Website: home-depot
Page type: delivery-shipping
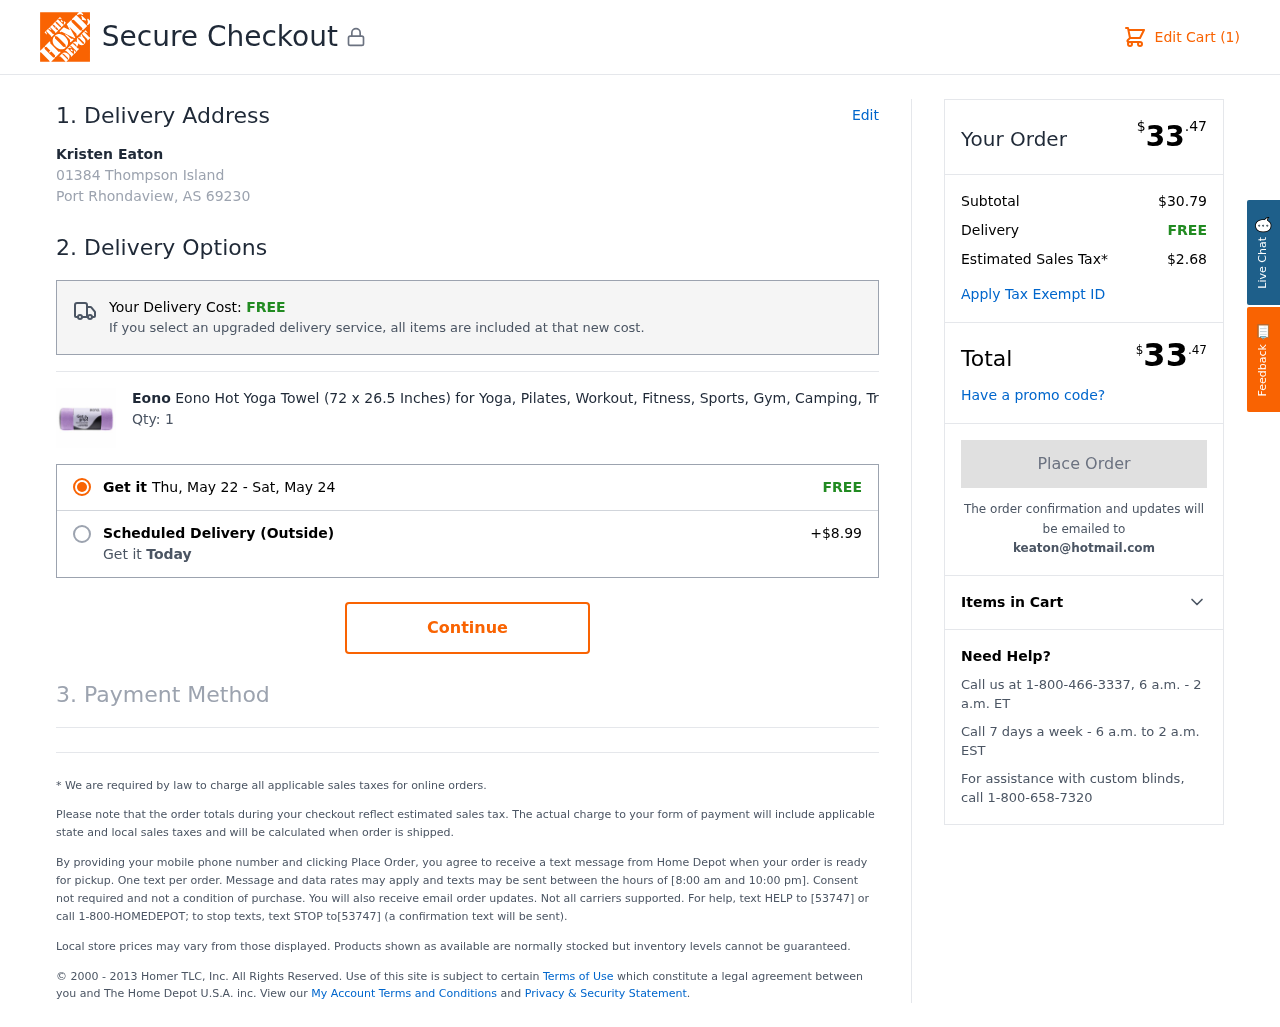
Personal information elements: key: PII_CITY_STATE_ZIP
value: Port Rhondaview, AS 69230
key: PII_EMAIL
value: keaton@hotmail.com
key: PII_FULLNAME
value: Kristen Eaton
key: PII_STREET
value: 01384 Thompson Island
Product elements: key: PRODUCT1_BRAND
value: Eono
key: PRODUCT1_NAME
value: Eono Hot Yoga Towel (72 x 26.5 Inches) for Yoga, Pilates, Workout, Fitness, Sports, Gym, Camping, Tr
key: PRODUCT1_QUANTITY
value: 1
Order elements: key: ORDER_NUM_ITEMS
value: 1
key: ORDER_DELIVERY_DATE_START
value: Thu, May 22
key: ORDER_DELIVERY_DATE
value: Sat, May 24
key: ORDER_TOTAL
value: $33.47
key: ORDER_SUBTOTAL
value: $30.79
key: ORDER_SHIPPING_COST
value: FREE
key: ORDER_TAX
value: $2.68
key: ORDER_TOTAL2
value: $33.47